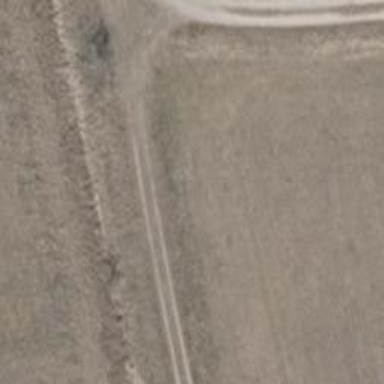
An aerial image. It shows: Dirt track road with grade 4 tracktype.